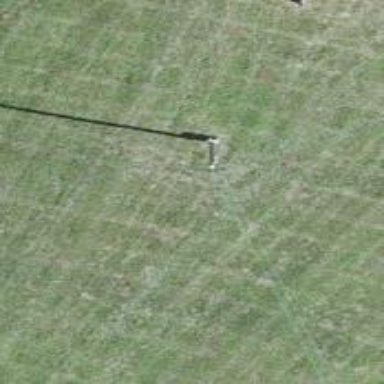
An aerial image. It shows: Power pole.